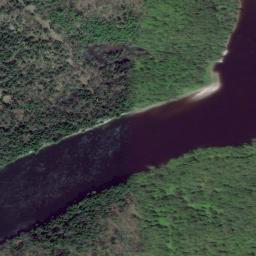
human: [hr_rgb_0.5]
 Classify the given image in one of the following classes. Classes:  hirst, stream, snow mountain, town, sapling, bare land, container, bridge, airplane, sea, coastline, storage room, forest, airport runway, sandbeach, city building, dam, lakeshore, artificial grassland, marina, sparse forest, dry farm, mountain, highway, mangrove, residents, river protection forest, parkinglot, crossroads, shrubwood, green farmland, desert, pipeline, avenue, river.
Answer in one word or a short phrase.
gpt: river